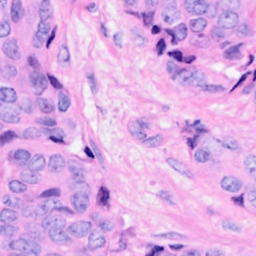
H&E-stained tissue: Breast